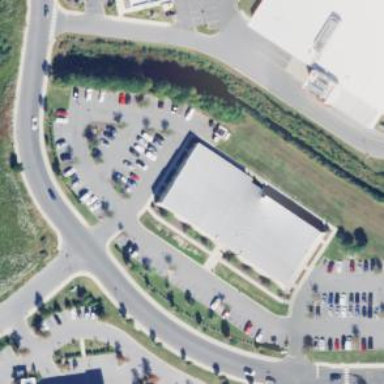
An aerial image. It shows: Clinic building providing healthcare services.